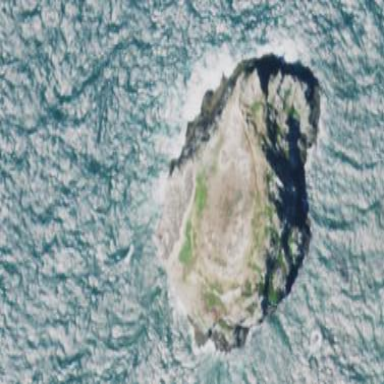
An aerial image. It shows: Islet located along the natural coastline.